Question: a boy of StackOverflow had given such help to set the height of the cells automatically based on the content of the label ...
I have implemented his method but when I scroll on tavleview, all the text in each cell overlaps and do not read anything ... Can you tell me what 's wrong with this code?

I had to change CGSize because I'm working on some code ios7 was deprecated for example:
'''
CGSize size = [comment sizeWithFont: [UIFont systemFontOfSize: 14] constrainedToSize: lineBreakMode constraint: UILineBreakModeWordWrap];
'''
Can you help me please?
'''
- (CGFloat)tableView:(UITableView *)tableView heightForRowAtIndexPath:(NSIndexPath *)indexPath;
{
PFObject *object = [self objectAtIndexPath:indexPath];
//Here you are getting the comment again. This is necessary to determine how tall you need
//the cell to be
NSString *comment = [object objectForKey:(@"Testo")];
// Again you are getting the constraints because you are going to us this size
// to constrain the height of the cell just like you determined the size for the label.
CGSize constraint = CGSizeMake(250 - (10 * 2), 10000.0f);
// Again, determining the size that we will need for the label, because it will drive
// the height of the cell
UIFont *FONT = [UIFont systemFontOfSize:11];
CGSize size = [comment boundingRectWithSize:constraint options:NSStringDrawingUsesLineFragmentOrigin attributes:@{NSFontAttributeName:FONT }context:nil].size;
// Finally, we can determine the height for the cell!
CGFloat height = MAX(size.height, 44.0f);
// return the height, which is the height of the label plus some extra space to make
// it look good.
return height + (10 * 2);
}
// Override to customize the look of a cell representing an object. The default is to display
// a UITableViewCellStyleDefault style cell with the label being the first key in the object.
- (UITableViewCell *)tableView:(UITableView *)tableView cellForRowAtIndexPath:(NSIndexPath *)indexPath object:(PFObject *)object {
static NSString *CellIdentifier = @"Cell";
UITableViewCell *cell = [tableView dequeueReusableCellWithIdentifier:CellIdentifier];
if (cell == nil) {
cell = [[UITableViewCell alloc] initWithStyle:UITableViewCellStyleSubtitle reuseIdentifier:CellIdentifier];
}
NSString *text = [object objectForKey:@"Testo"];
CGSize constraint = CGSizeMake(250 - (10 * 2), 10000.0f);
// This is determining the size that you will need for the label based on the comment
// length and the contraint size
UIFont *FONT = [UIFont systemFontOfSize:11];
CGSize size = [text boundingRectWithSize:constraint options:NSStringDrawingUsesLineFragmentOrigin attributes:@{NSFontAttributeName:FONT }context:nil].size;
// Here you are creating your label and initializing it with the frame that you have
// determined by your size calculations above
UILabel *label = [[UILabel alloc] initWithFrame:CGRectMake(0, 0, 300, MAX(size.height, 44.0f) + 20.0f)];
// setting up the label properties
label.numberOfLines = 0;
label.lineBreakMode = NSLineBreakByWordWrapping;
label.text = text;
label.font = [UIFont systemFontOfSize:11];
// adding the label view to the cell that you have created
[cell.contentView addSubview:label];
// Configure the cell
return cell;
}
'''
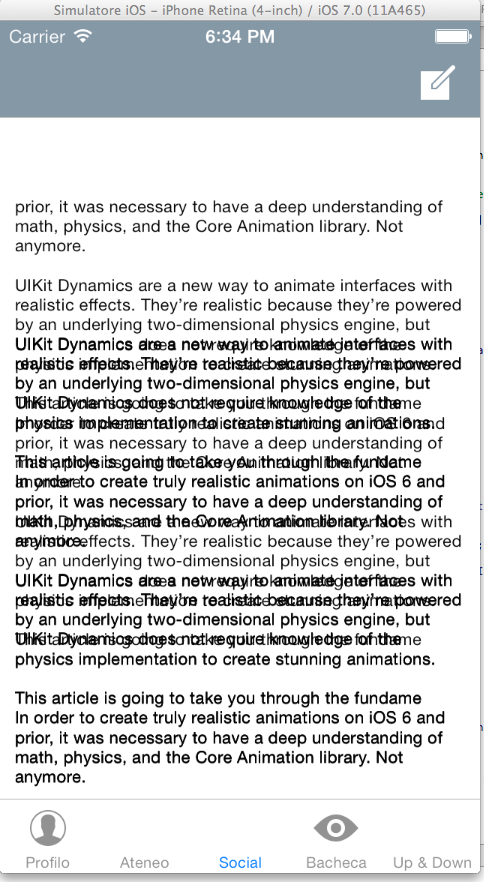
Answer: Solved
'''
- (CGFloat)tableView:(UITableView *)tableView heightForRowAtIndexPath:(NSIndexPath *)indexPath;
{
NSString *comment = [[self.objects objectAtIndex:[indexPath row]] objectForKey:@"Testo"];
CGFloat whidt = 260;
UIFont *FONT = [UIFont systemFontOfSize:15];
NSAttributedString *attributedText =[[NSAttributedString alloc] initWithString:comment attributes:@ { NSFontAttributeName: FONT }];
CGRect rect = [attributedText boundingRectWithSize:(CGSize){whidt, MAXFLOAT}
options:NSStringDrawingUsesLineFragmentOrigin
context:nil];
CGSize size = rect.size;
return size.height +130;
}
- (FFCustomCellTimeline *)tableView:(UITableView *)tableView cellForRowAtIndexPath:(NSIndexPath *)indexPath object:(PFObject *)object {
FFCustomCellTimeline *cell = (FFCustomCellTimeline * )[self.tableView dequeueReusableCellWithIdentifier:@"Cell"];
if (!cell) {
cell = [[FFCustomCellTimeline alloc] initWithStyle:UITableViewCellStyleDefault reuseIdentifier:@"Cell"];
}
NSString *text = [object objectForKey:@"Testo"];
CGSize constraint = CGSizeMake(260 , 20000.0f);
UIFont *FONT = [UIFont systemFontOfSize:15];
CGSize size = [text boundingRectWithSize:constraint options:NSStringDrawingUsesLineFragmentOrigin attributes:@{NSFontAttributeName:FONT }context:nil].size;
return cell;
}
'''